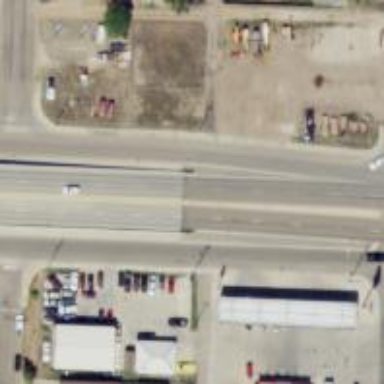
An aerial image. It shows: Tertiary road with asphalt surface and frontage road.